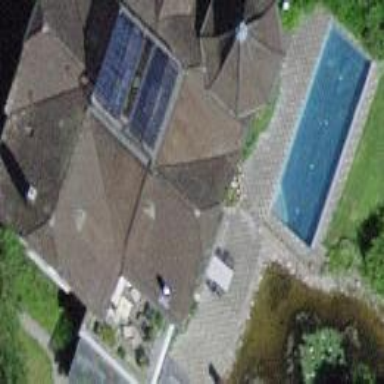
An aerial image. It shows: House with half-hipped roof made of roof tiles.